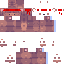
A female skeleton skin with dark skin, wearing brown helmet dressed in a red hoodie and brown pants, featuring a closed mouth.